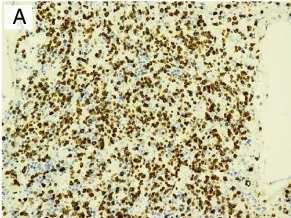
Immunohistochemistry performed on bone marrow biopsy section (20x). The lymphoid infiltrate is positive for CD3 (epsilon).
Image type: pathology (immunostaining)